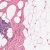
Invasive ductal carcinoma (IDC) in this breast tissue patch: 0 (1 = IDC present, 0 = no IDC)